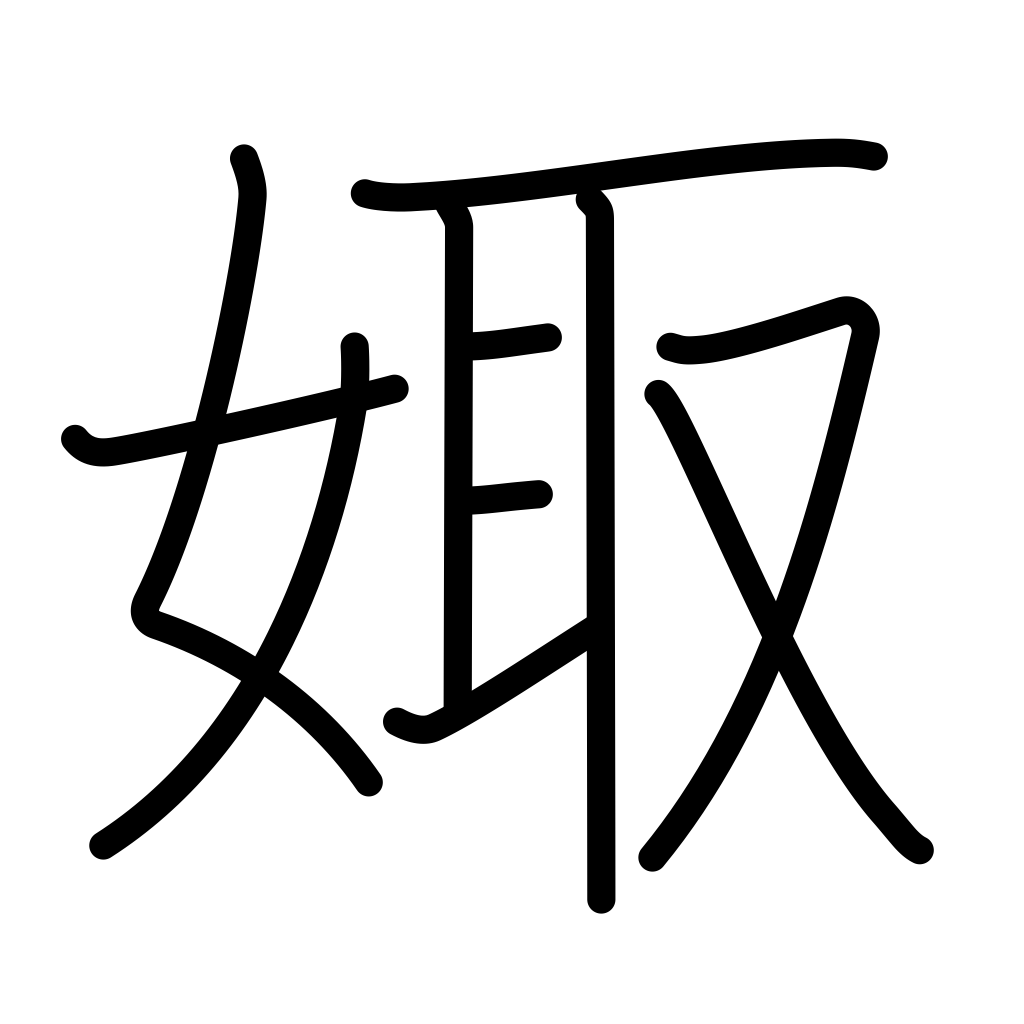
Meaning: marry, bride